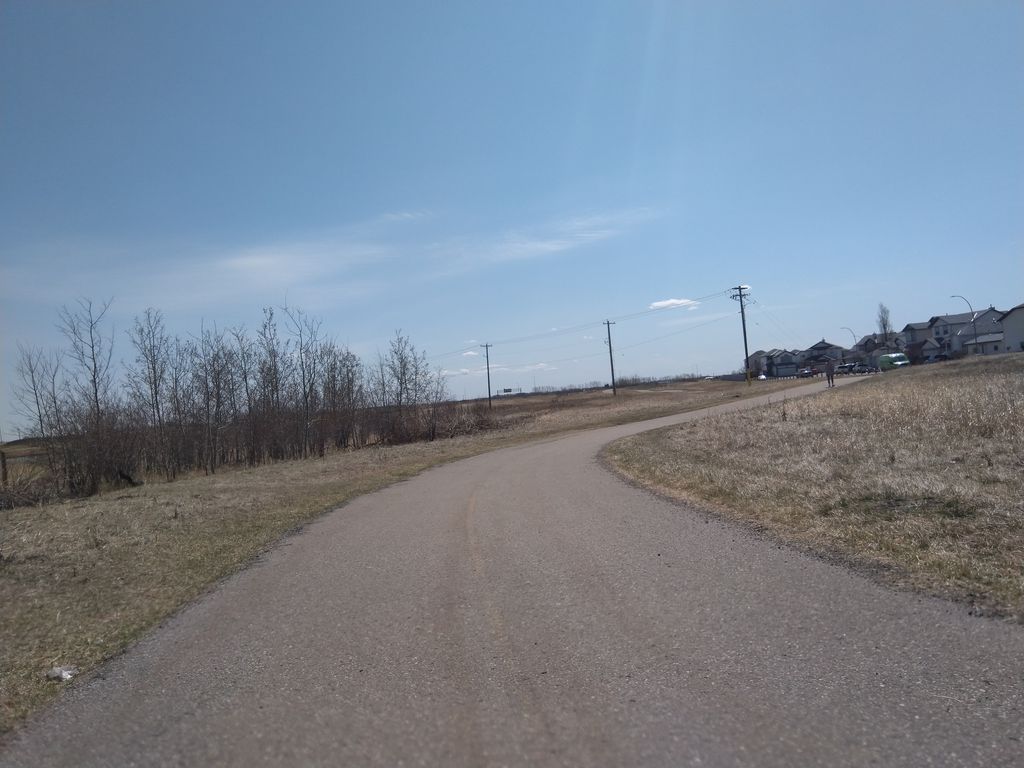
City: calgary